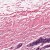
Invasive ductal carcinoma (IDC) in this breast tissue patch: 0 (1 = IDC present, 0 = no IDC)